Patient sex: M
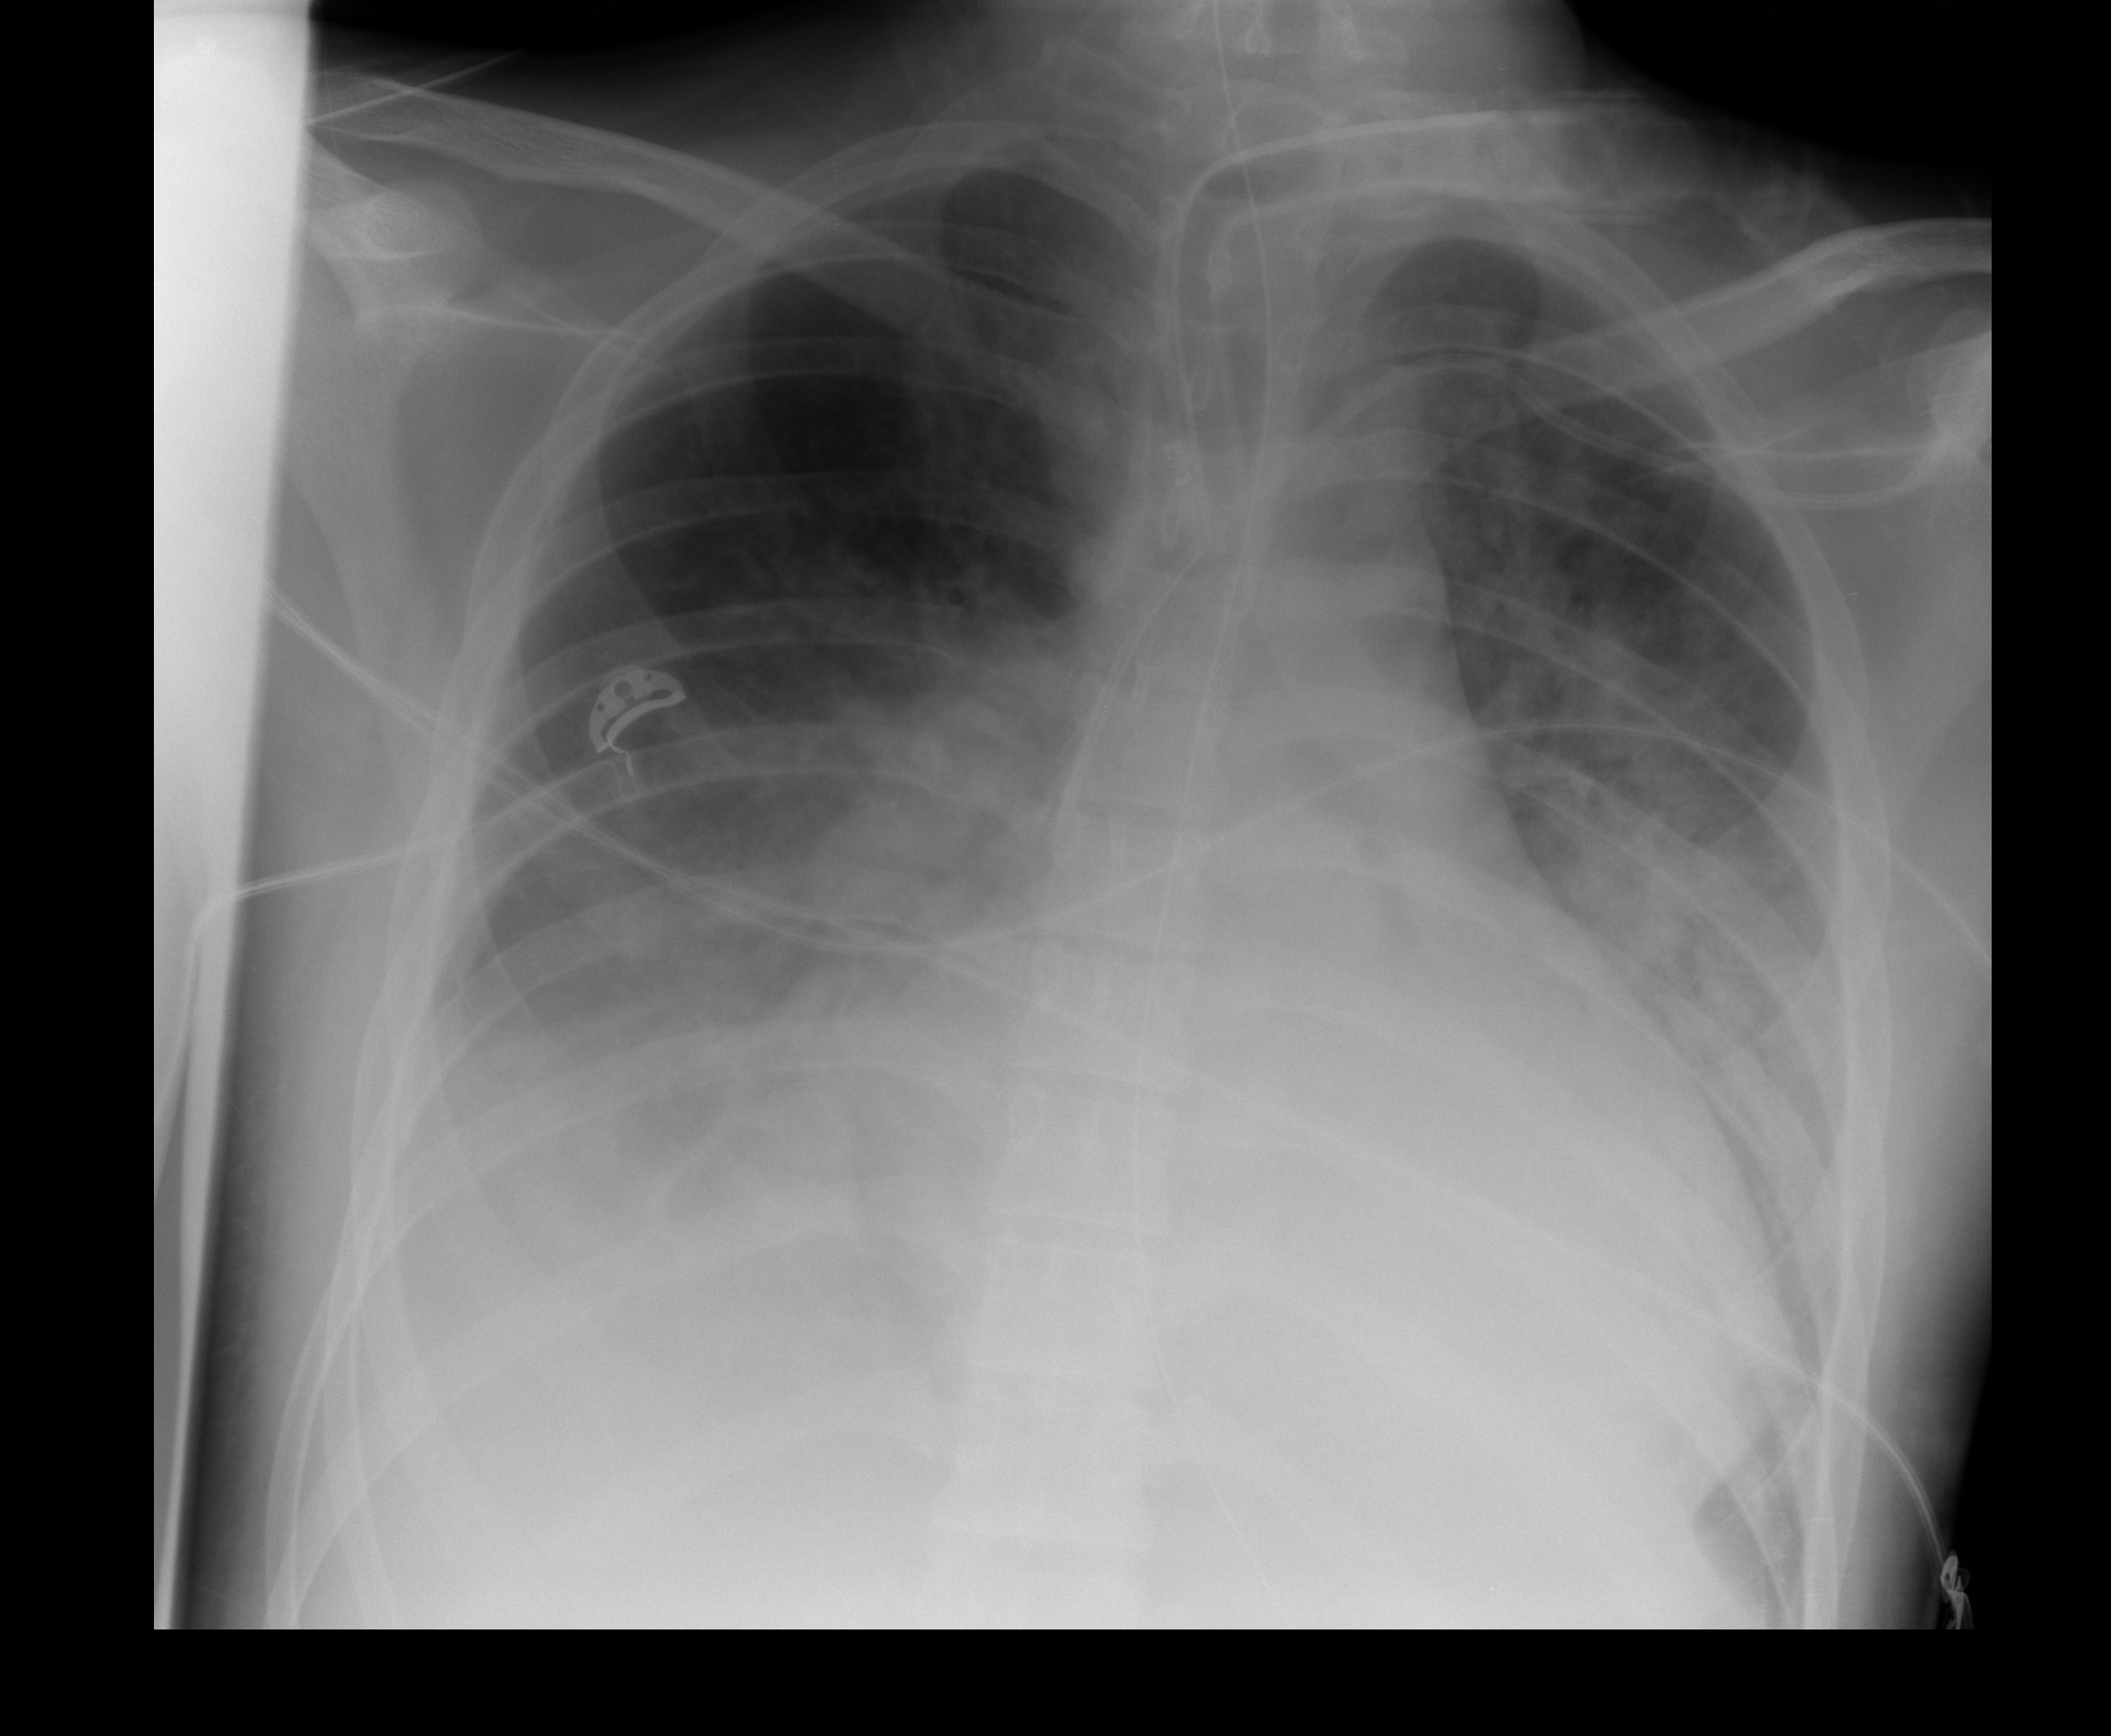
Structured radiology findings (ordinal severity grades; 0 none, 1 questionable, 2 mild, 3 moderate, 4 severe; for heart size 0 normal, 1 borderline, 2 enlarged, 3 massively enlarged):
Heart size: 2
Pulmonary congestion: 2
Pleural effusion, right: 3
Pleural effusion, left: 2
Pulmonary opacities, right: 3
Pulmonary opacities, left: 3
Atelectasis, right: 3
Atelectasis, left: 2